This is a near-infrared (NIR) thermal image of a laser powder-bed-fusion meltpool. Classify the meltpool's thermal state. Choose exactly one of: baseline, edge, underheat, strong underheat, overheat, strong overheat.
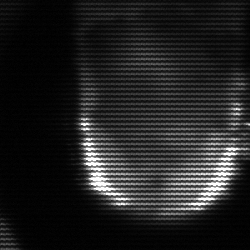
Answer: baseline